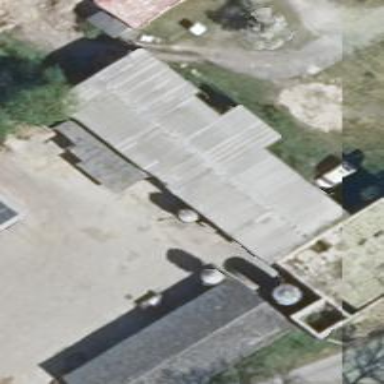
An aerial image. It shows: Building with gabled roof oriented along its length. The roof is grey in color.